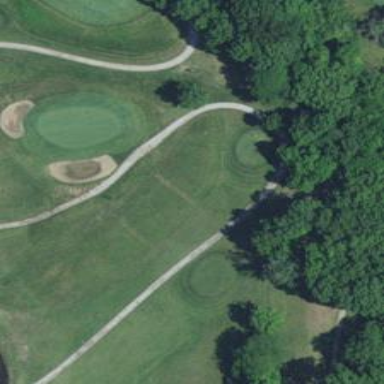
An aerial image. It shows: Golf tee.